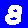
Digit: 8